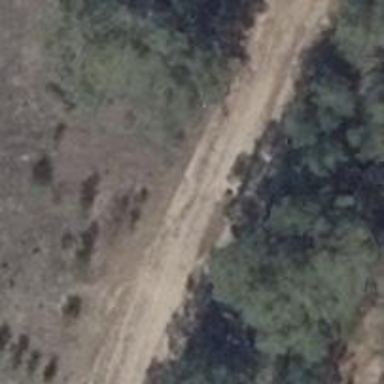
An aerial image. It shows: Track with grade 5 tracktype.